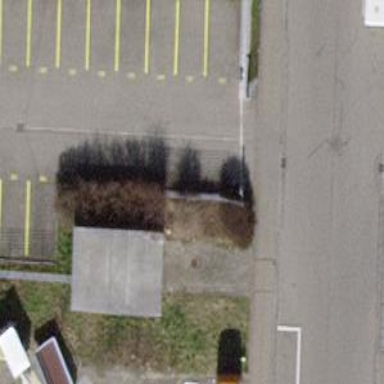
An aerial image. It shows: Fence is in the image.